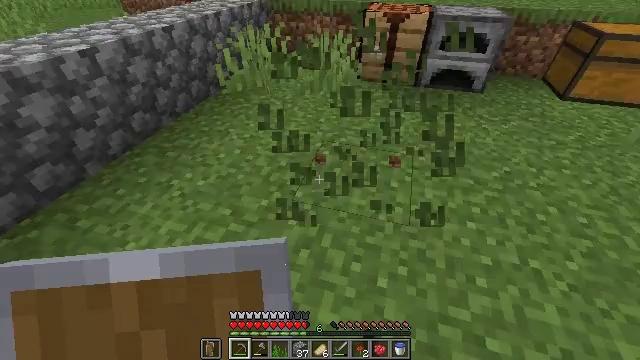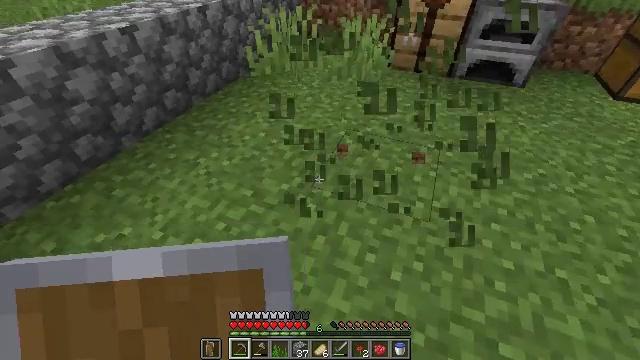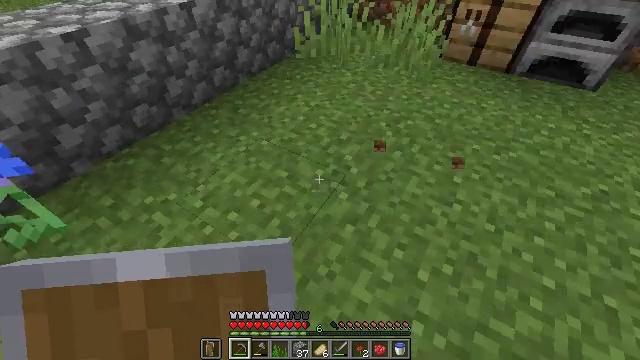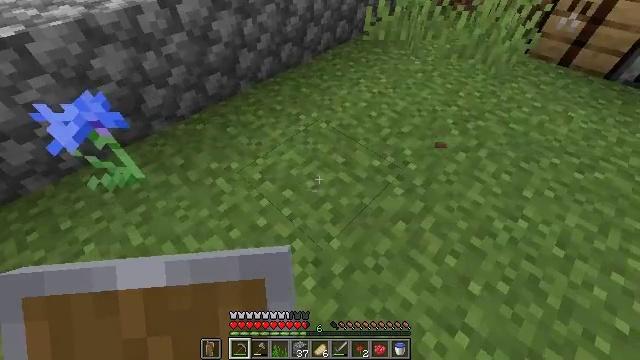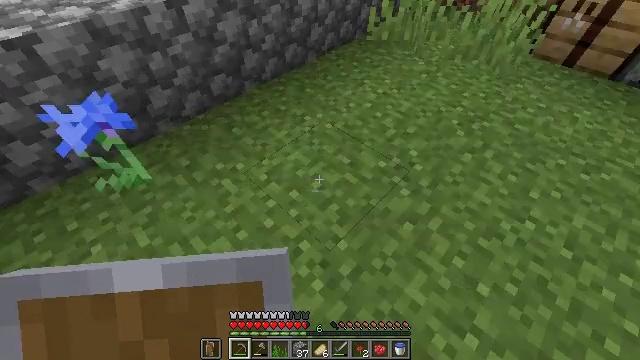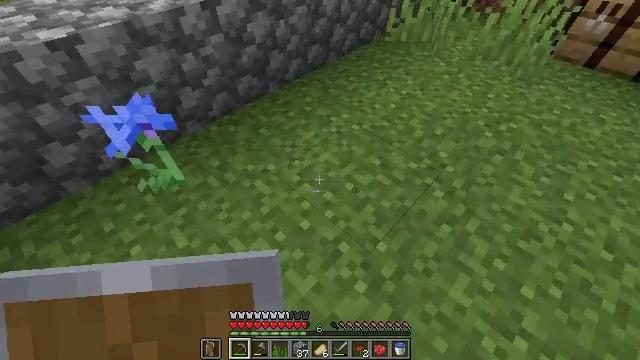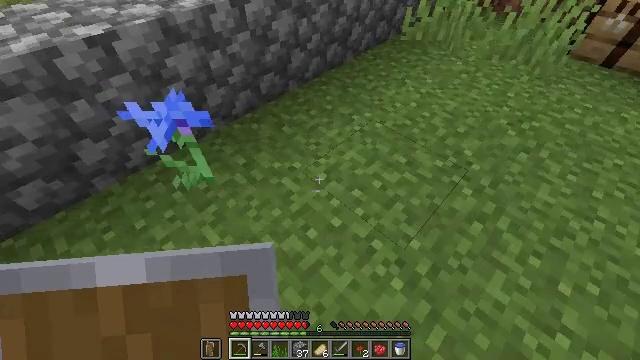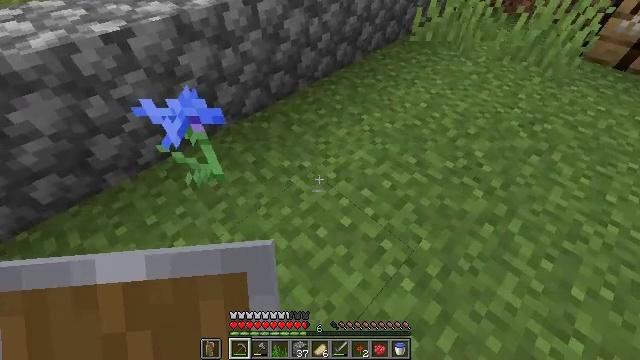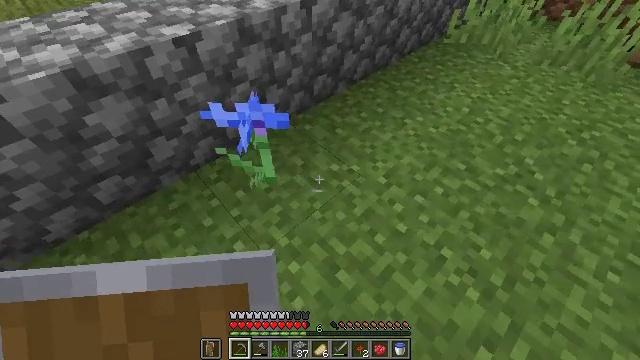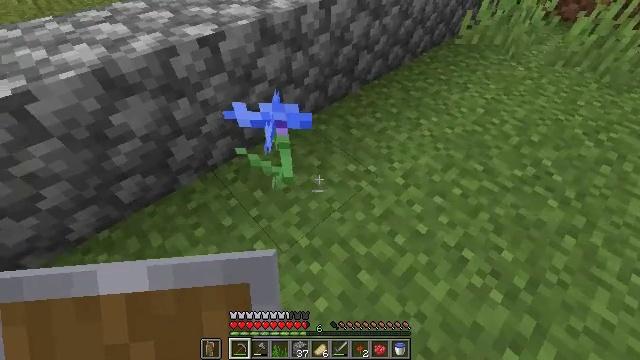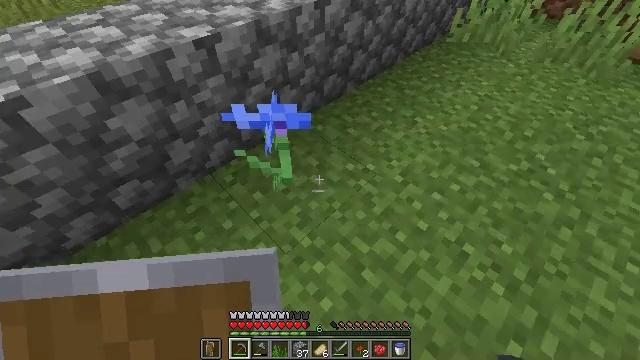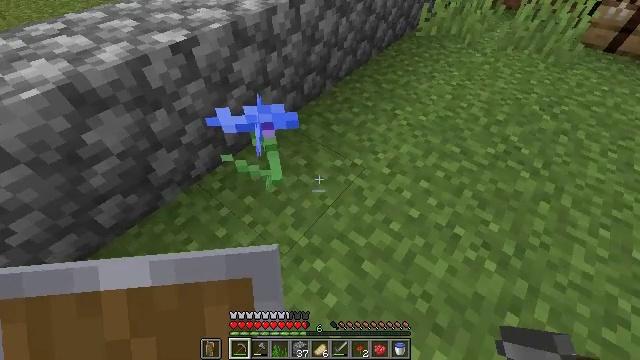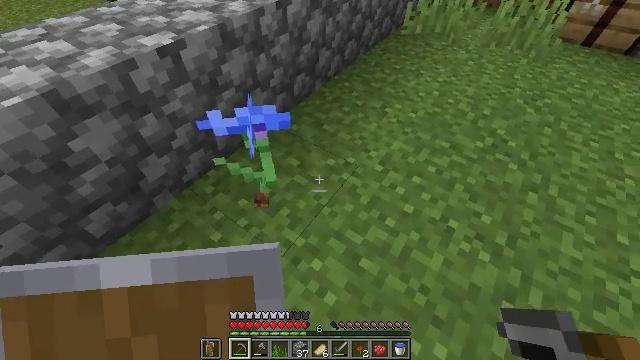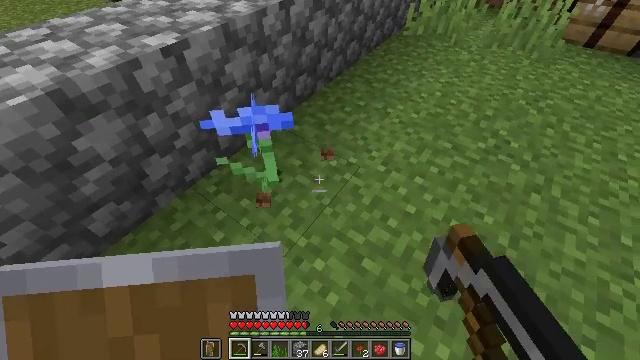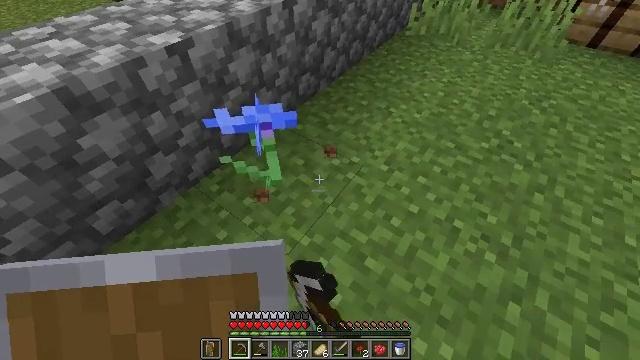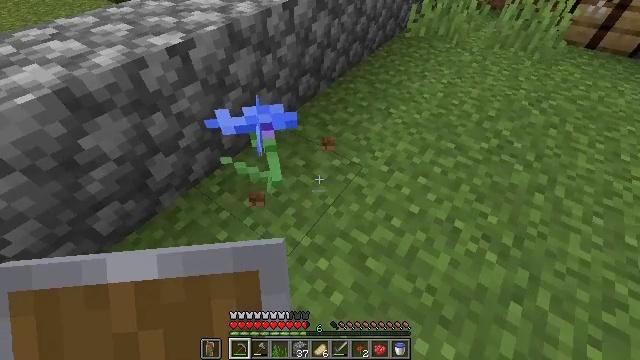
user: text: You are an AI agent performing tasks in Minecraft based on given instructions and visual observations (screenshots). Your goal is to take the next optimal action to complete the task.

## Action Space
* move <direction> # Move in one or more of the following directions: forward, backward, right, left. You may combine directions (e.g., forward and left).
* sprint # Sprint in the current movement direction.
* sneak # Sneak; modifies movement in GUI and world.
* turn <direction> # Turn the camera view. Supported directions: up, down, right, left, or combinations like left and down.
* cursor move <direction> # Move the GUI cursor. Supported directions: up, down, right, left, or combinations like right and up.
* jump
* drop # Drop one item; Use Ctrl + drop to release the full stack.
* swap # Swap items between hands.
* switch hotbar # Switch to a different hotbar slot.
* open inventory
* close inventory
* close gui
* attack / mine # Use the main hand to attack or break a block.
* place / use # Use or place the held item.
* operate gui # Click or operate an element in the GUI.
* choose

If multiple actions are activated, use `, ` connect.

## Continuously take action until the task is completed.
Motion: motion action
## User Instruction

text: Collect a cornflower for blue dye.
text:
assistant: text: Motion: turn left and down
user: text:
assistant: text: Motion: move left, turn left and down
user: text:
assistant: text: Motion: move left, turn left and down
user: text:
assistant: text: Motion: move left
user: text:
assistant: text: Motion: move left
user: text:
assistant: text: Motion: move left
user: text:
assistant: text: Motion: move left, turn left
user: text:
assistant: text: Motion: move left, turn left
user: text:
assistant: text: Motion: no_op
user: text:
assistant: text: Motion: turn right
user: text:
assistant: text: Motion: turn right
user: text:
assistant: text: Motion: turn right, attack / mine
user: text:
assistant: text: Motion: attack / mine
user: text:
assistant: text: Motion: no_op
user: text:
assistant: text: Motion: no_op
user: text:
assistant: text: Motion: turn right and up
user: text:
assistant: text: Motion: no_op
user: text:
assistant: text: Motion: turn left
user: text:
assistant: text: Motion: turn left
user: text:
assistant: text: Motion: no_op
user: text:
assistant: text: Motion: attack / mine
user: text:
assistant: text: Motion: attack / mine
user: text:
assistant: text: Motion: attack / mine
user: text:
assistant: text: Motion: move forward, turn right, attack / mine
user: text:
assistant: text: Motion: move forward, turn right and up
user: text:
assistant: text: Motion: no_op